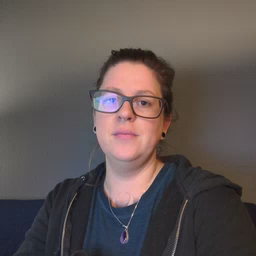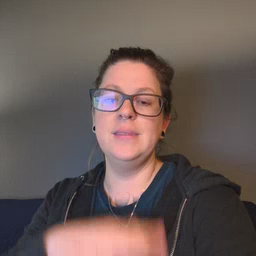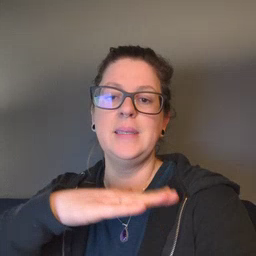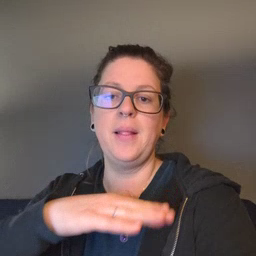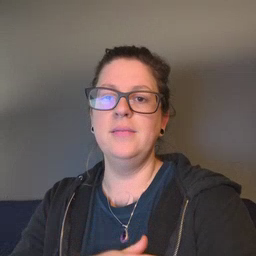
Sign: table